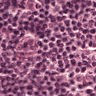
Metastatic tissue present: no